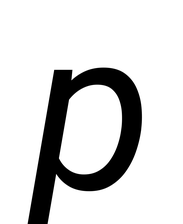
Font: Roboto-Italic_Italic